Interaction volume radius: 10 \u00c5
Interaction volume height: 15 \u00c5
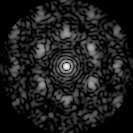
Disorder parameter: 0.5759